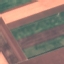
Land use / land cover: AnnualCrop